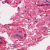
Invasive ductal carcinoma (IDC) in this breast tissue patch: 0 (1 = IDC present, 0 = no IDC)